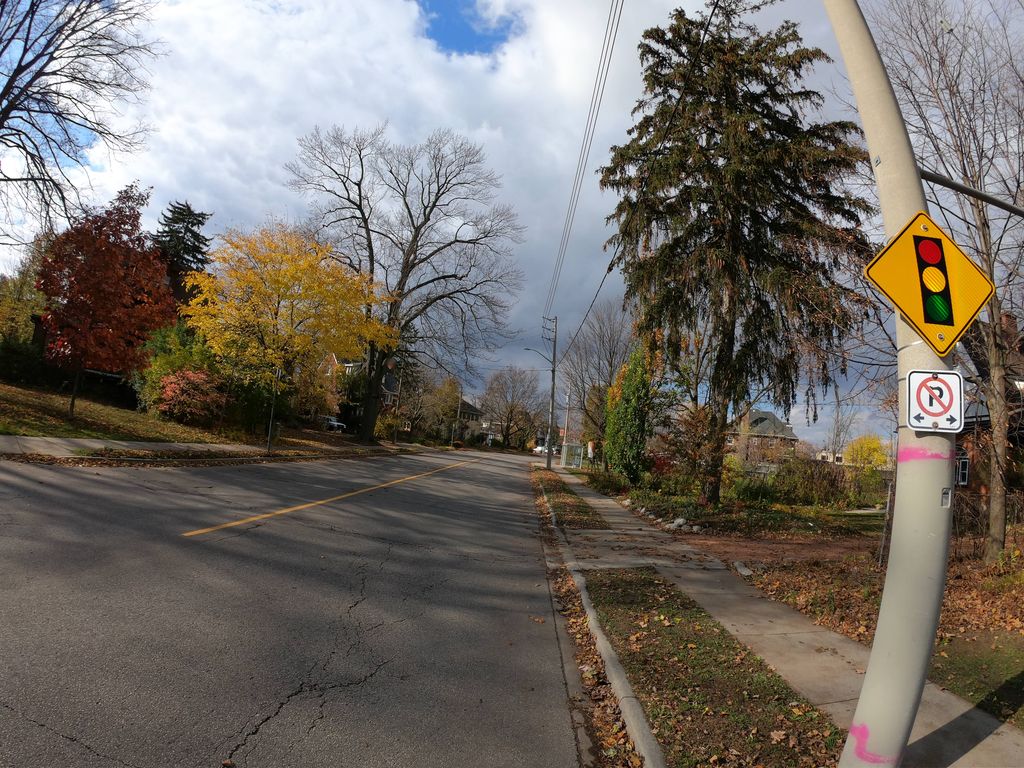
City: kitchener-waterloo